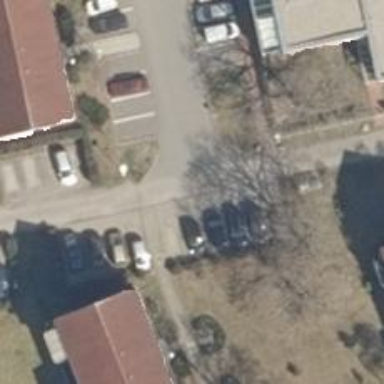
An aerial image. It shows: Smooth asphalt road in residential area.